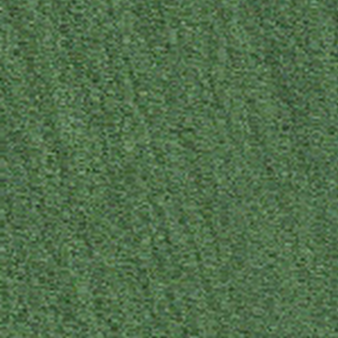
Label: other